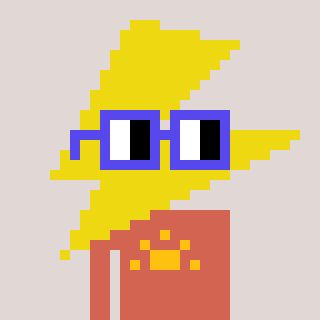
a pixel art character with square blue glasses, a lightning bolt-shaped head and a peachy-colored body on a warm background